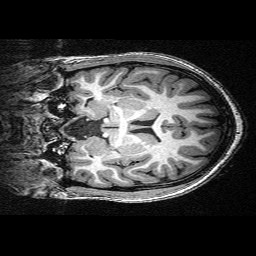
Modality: T1w
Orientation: coronal
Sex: female
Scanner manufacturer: siemens
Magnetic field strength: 3 T
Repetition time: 2.3 s
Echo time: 0.00336 s